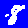
Digit: 8